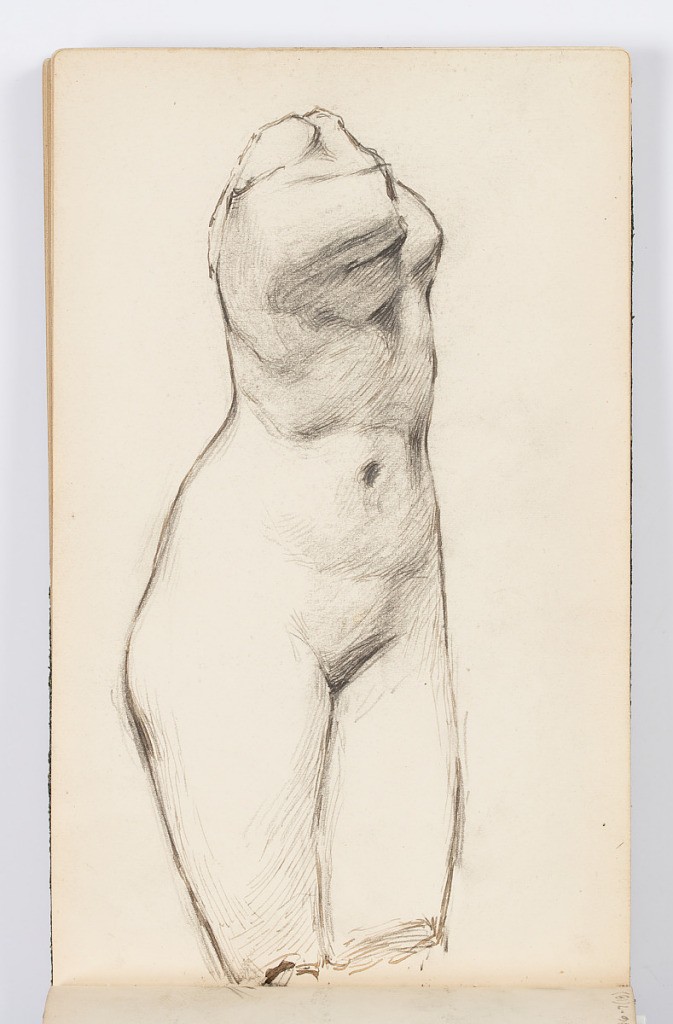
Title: Sketchbook Page: Classical Statue
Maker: Kenyon Cox, American, 1856–1919
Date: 1883
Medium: Pen and brown ink, graphite on paper
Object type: Sketchbook folio
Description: Sketch of classical statue of nude female figure, missing legs below knees, arms, and head.